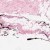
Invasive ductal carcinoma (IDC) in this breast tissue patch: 0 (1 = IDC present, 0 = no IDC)